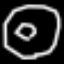
Label: donut